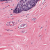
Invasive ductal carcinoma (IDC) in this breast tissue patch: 0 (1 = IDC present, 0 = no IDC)